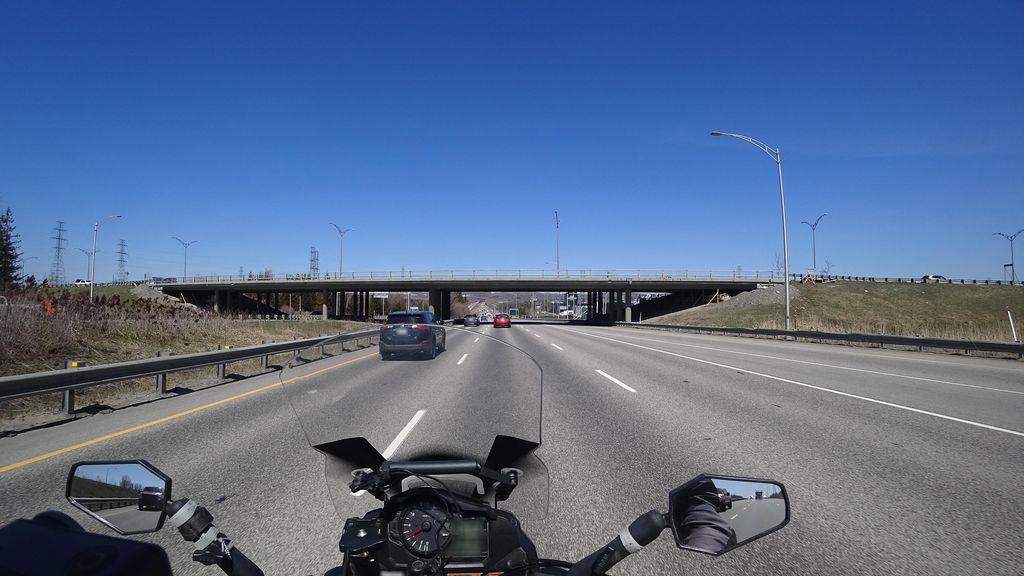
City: quebec_city